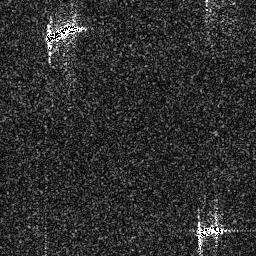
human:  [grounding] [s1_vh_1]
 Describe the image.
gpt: In the satellite image, there is  <ref>1 medium ship </ref> <box>[[16, 7, 32, 19, 0]]</box> located at top left,  <ref>1 medium ship </ref> <box>[[75, 85, 87, 93, 0]]</box> located at bottom right.